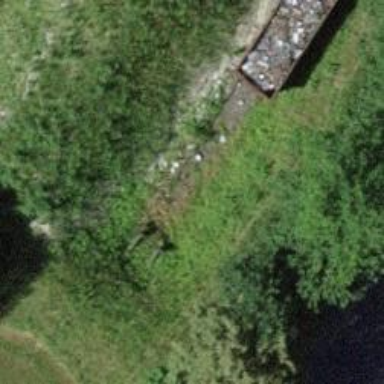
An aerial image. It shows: Disused railway spur with single track.